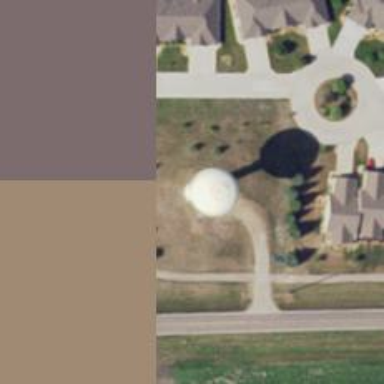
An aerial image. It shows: Water tower that is man-made.